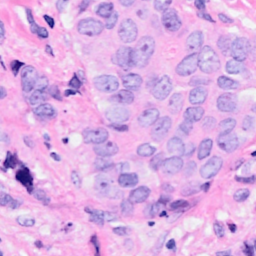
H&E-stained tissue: Breast